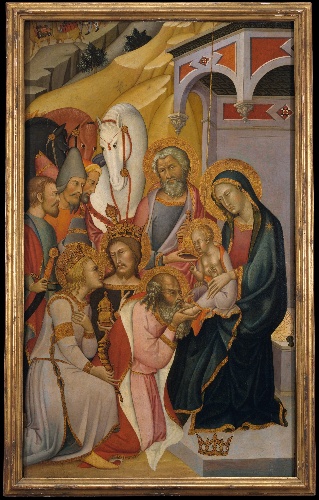
Title: The Adoration of the Magi
Artist: Bartolo di Fredi
Artist bio: Italian, active by 1353–died 1410 Siena
Date: ca. 1390
Object type: Painting
Classification: Paintings
Medium: Tempera and gold on wood
Dimensions: 58 1/2 x 35 1/8 in. (148.6 x 89.2 cm)
Department: Robert Lehman Collection
Credit line: Robert Lehman Collection, 1975
Accession year: 1975
Repository: Metropolitan Museum of Art, New York, NY
Tags: Men|Horses|Madonna and Child|Adoration of the Magi